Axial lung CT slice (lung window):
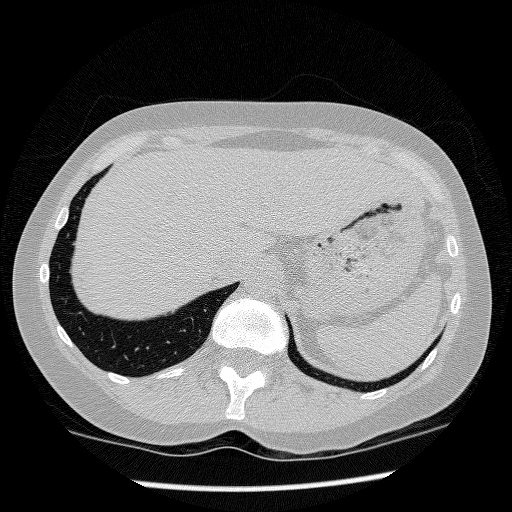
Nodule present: no